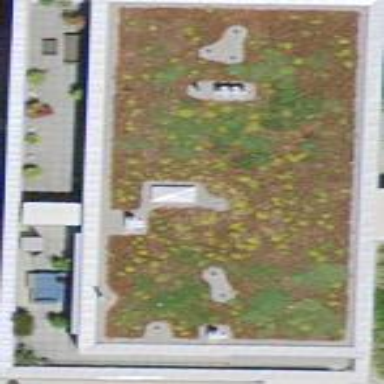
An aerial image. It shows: Building with flat roof.